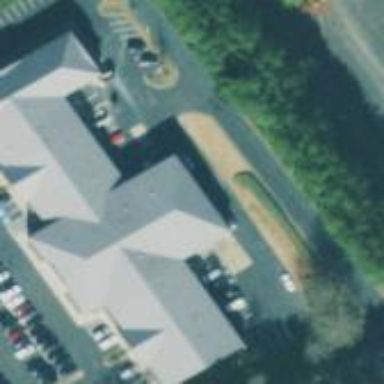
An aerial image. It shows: Healthcare facility identified as hospital.